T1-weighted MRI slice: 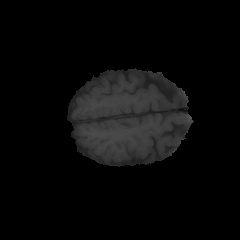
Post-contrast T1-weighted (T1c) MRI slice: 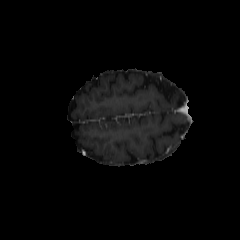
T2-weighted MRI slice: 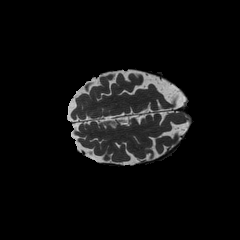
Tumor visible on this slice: no